Question: I am using Highcharts, I want to draw vertical lines on the values. Like;

How can I do that ? Thanks.
Here is my code
'''
<script type="text/javascript">
$(function () {
var chart;
$(document).ready(function() {
chart = new Highcharts.Chart({
chart: {
renderTo: 'container',
type: 'area'
},
title: {
text: '<b> </b>'
},
xAxis: {
labels: {
formatter: function() {
return this.value; // clean, unformatted number for year
}
}
},
yAxis: {
labels: {
formatter: function() {
return this.value / 1000 +'k';
}
}
},
tooltip: {
formatter: function() {
return '<b>'+ Highcharts.numberFormat(this.y, 0) +'</b>';
}
},
xAxis: {
categories: [
'Mon',
'Tue',
'Wed',
'Thu',
'Fri',
'Sat',
'Sun'
],
plotBands: [{ // visualize the weekend
from: 5.5,
to: 6.5,
color: 'rgba(68, 170, 213, .2)'
}]
},
plotOptions: {
area: {
pointStart: 1,
marker: {
enabled: false,
symbol: 'circle',
radius: 1,
states: {
hover: {
enabled: true
}
}
}
}
},
series: [{
name: 'Visit',
data: [946, 733, 764, 887, 832,1423]
}, {
name: 'Unique',
data: [746, 633, 664, 687,702,1266]
}]
});
});
});
</script>
'''
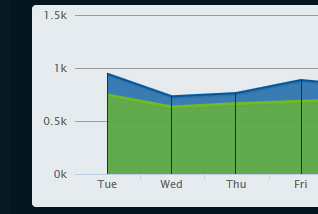
Answer: You will most likely have to use the <URL> for this task, as what you want to do doesn't quite fit in with a grid, and doesn't quite fit in with plot lines.
I have made a <URL>, based on your code which shows drawing an arbitrary vertical line, in a hard-coded location. To achieve your goal you will have to calculate a few things, such as the x/y position for the start point of each line, and the height of the line based on that points value.
Here's a <URL> with zIndex and a line as you actually want it, using the 'V' path command to draw a vertical line.